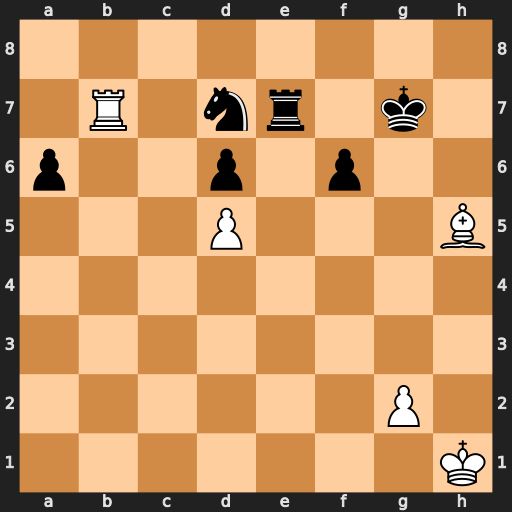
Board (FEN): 8/1R1nr1k1/p2p1p2/3P3B/8/8/6P1/7K
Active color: w
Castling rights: -
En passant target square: -
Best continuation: Bg4 f5 Bxf5 Kf6 Bxd7